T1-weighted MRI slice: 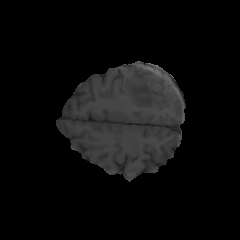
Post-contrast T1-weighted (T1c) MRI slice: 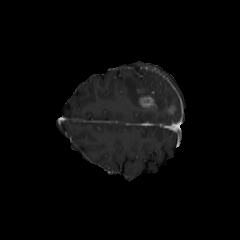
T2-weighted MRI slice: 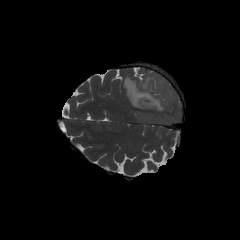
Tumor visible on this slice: yes